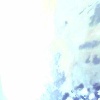
Label: sunburn